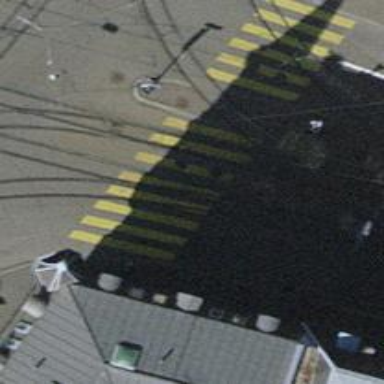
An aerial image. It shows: Zebra crossing with traffic signals. The crossing is marked by traffic lights.